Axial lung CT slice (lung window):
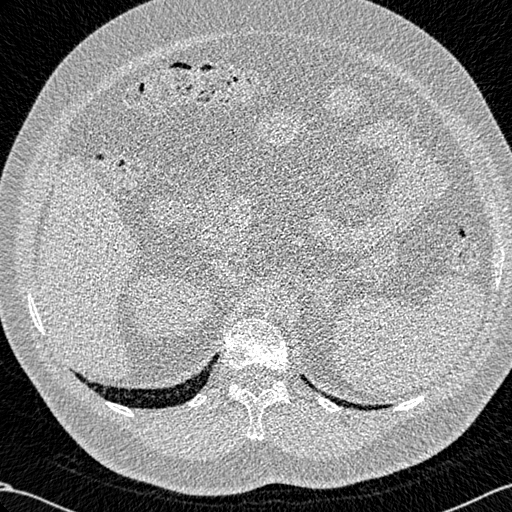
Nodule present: no